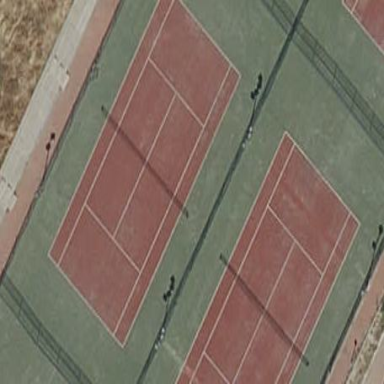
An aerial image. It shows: Tennis court on pitch.